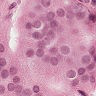
Metastatic tissue present: yes